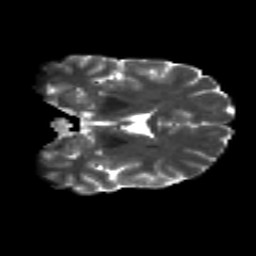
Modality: T2w
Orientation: coronal
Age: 24
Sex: female
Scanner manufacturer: siemens
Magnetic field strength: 3 T
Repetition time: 8.8 s
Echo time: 0.085 s